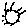
Label: sun